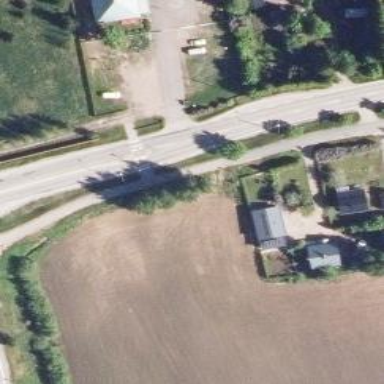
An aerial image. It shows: Secondary road with asphalt surface.